Question: I want code a blog with Django. Default User model is not suitable for my blog, I want to code my own User.
'''
from django.contrib.auth.models import AbstractBaseUser, BaseUserManager
from django.db import models
class MyUserManager(BaseUserManager):
def create_superuser(self, email, username, password, created_at):
user = self.create_user(email=email,
username=username,
password = password,
created_at = created_at
)
user.is_admin = True
user.save(using=self._db)
return user
class MyUser(AbstractBaseUser):
email = models.EmailField(
verbose_name = 'email address',
max_length = 255,
unique = True,
)
username = models.CharField(
max_length = 100,
unique = True,
db_index = True,
)
created_at = models.DateField()
is_active = models.BooleanField(default = True)
is_admin = models.BooleanField(default = False)
objects = MyUserManager()
USERNAME_FIELD = 'email'
REQUIRED_FIELDS = ['username']
def get_full_name(self):
return self.email
def get_short_name(self):
return self.username
def __unicode__(self):
return self.email
def has_perm(self, perm, obj=None):
return True
def has_module_perms(self, app_label):
return True
@property
def is_staff(self):
return self.is_admin
'''
It has a mistake.
I follow the tutorial instructions. I don't know why this problem occurs.
What can I do?
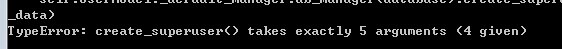
Answer: You should be constructing an instance of 'MyUserManager' and calling its 'create_superuser' method with all of the positional arguments. You are getting the TypeError because the framework is calling 'create_superuser' without the appropriate positional arguments. If you are receiving this error when you run a manage.py task, such as 'manage.py createsuperuser' then it's because manage.py is attempting to call 'create_superuser' without getting the right number of arguments together. These arguments are handled by setting the appropriate fields in your 'MyUser' object:
'create_superuser'
'''
USERNAME_FIELD = 'username'
REQUIRED_FIELDS = ['email', 'created_at']
'''
There are other serious problems with your code.
From the <URL>
in both cases, the username_field is the first positional argument and in create_superuser, password is the second positional field. I have modified your code to include the 'create_user' method within the 'MyUserManager' class.
'''
from django.contrib.auth.models import AbstractBaseUser, BaseUserManager
from django.db import models
class MyUserManager(BaseUserManager):
def create_user(self, username, password, email, created_at):
"""
Creates and saves a User with the given username, password, email, created_a
birth and password.
"""
if not username:
raise ValueError('Users must have a username')
if not email:
raise ValueError('Users must have an email address')
user = self.model(
username=username,
email=self.normalize_email(email),
created_at=created_at,
)
user.set_password(password)
user.save(using=self._db)
return user
def create_superuser(self, username, password, email, created_at):
user = self.create_user(username, password, email, created_at)
user.is_admin = True
user.save(using=self._db)
return user
class MyUser(AbstractBaseUser):
email = models.EmailField(
verbose_name = 'email address',
max_length = 255,
unique = True,
)
username = models.CharField(
max_length = 100,
unique = True,
db_index = True,
)
created_at = models.DateField()
is_active = models.BooleanField(default = True)
is_admin = models.BooleanField(default = False)
objects = MyUserManager()
USERNAME_FIELD = 'username'
REQUIRED_FIELDS = ['email', 'created_at']
def get_full_name(self):
return self.email
def get_short_name(self):
return self.username
def __unicode__(self):
return self.email
def has_perm(self, perm, obj=None):
return True
def has_module_perms(self, app_label):
return True
@property
def is_staff(self):
return self.is_admin
'''
Finally, you'll have to finish running through the example to get it all wired up appropriately, <URL>